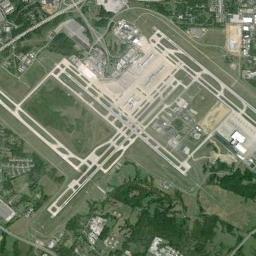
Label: airport